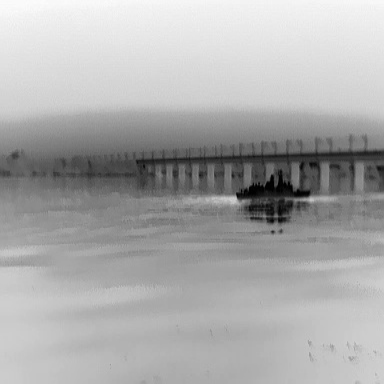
There is a warship in the infrared image.